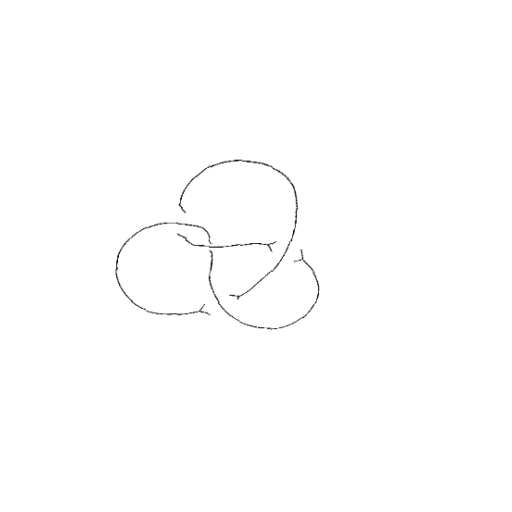
Crossing number: 4